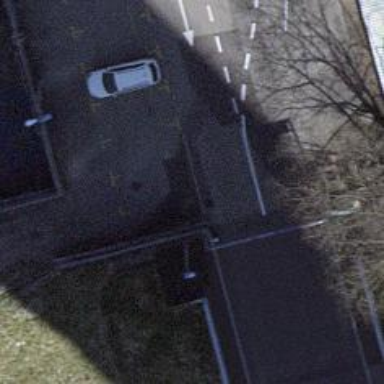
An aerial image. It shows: Road with steps.